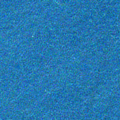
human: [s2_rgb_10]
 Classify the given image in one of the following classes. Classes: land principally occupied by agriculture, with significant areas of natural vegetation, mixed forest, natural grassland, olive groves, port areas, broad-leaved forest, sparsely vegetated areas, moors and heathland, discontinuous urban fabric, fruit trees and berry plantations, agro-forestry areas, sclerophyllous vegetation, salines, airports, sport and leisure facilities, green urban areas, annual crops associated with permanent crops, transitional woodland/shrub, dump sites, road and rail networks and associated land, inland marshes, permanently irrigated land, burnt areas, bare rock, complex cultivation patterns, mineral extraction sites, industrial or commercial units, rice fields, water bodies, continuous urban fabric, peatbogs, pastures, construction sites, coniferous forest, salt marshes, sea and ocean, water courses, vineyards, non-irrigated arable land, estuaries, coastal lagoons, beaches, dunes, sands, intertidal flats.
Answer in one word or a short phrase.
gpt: sea and ocean